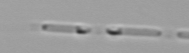
Label: Skeletonema